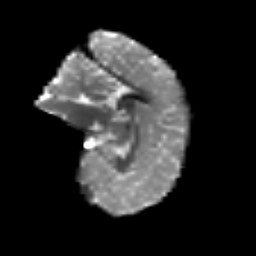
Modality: T2w
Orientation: sagittal
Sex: male
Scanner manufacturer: siemens
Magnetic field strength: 3 T
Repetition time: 5 s
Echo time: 0.071 s